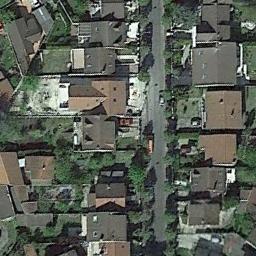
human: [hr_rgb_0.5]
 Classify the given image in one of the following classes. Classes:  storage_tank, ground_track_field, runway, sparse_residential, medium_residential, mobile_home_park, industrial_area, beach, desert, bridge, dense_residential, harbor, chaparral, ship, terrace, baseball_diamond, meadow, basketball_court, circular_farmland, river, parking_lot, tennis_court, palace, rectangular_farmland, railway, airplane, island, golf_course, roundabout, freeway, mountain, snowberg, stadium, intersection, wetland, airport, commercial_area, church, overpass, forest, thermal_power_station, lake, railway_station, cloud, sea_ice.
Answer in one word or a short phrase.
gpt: dense_residential